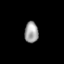
Tissue: lung
Cell type: Epithelial cells
Senescence score: 0.2394
Nuclear area (px): 282
Mean DAPI intensity: 160.117